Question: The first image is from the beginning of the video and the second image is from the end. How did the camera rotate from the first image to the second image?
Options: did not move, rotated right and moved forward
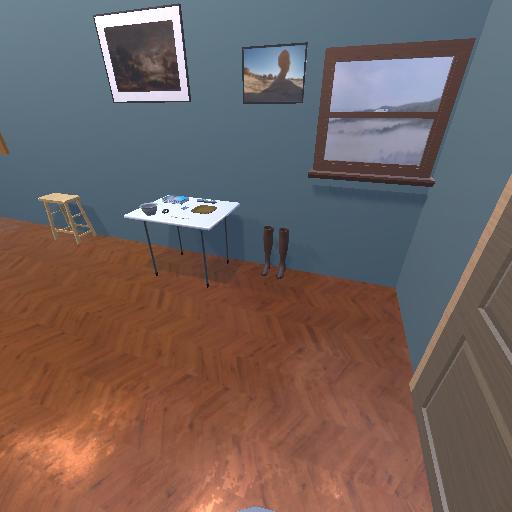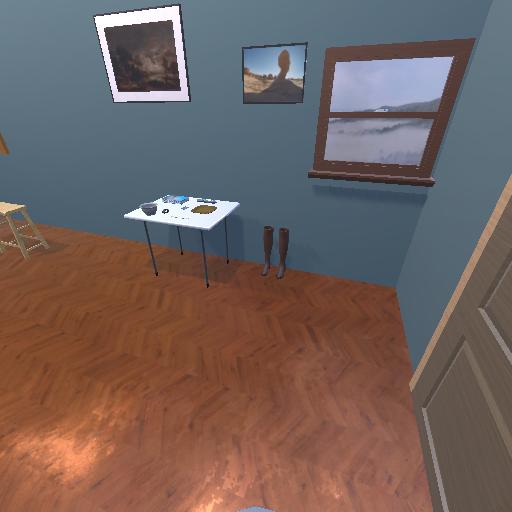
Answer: did not move